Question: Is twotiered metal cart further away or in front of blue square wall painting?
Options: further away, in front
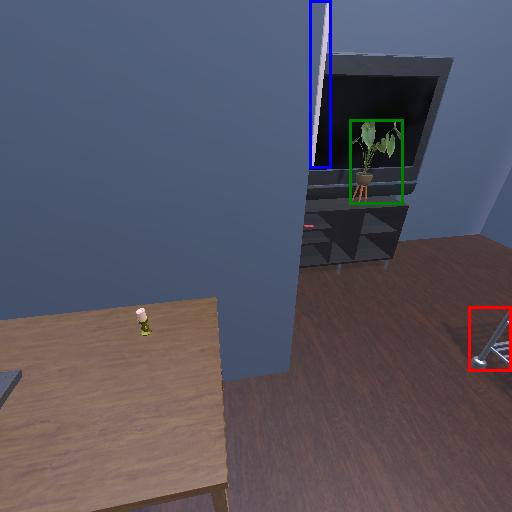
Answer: further away